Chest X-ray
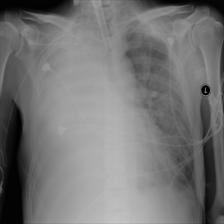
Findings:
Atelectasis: negative
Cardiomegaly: negative
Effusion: negative
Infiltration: positive
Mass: negative
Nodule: negative
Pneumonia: negative
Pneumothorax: negative
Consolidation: negative
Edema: negative
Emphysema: negative
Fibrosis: negative
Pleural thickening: negative
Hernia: negative